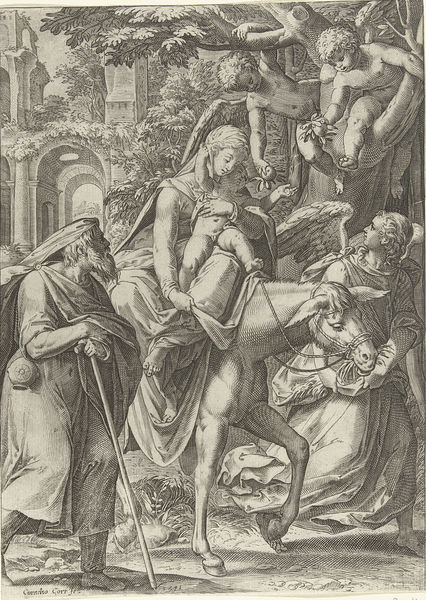
Titel: Vlucht naar Egypte
Künstler: Cornelis Cort
Standort: Amsterdam
Institution: Rijksmuseum
Schlagwörter: architektur, bibel, esel, engel, putto, graphik, jungfrau, jesus, maria, christ, gravure, arbre, josef, mère, vierge, ange, anges, gabriel, chemin, ruine, angelot, famille, fuite, âne, joseph, europäisch, egypte, ruines, nu, angelots, père, éearbre